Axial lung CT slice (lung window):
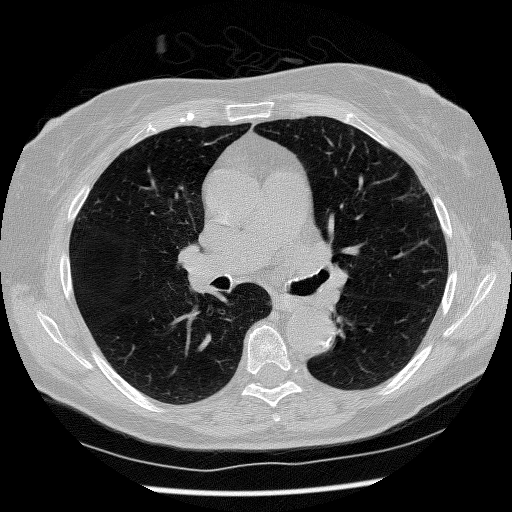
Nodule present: no